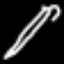
Label: pencil